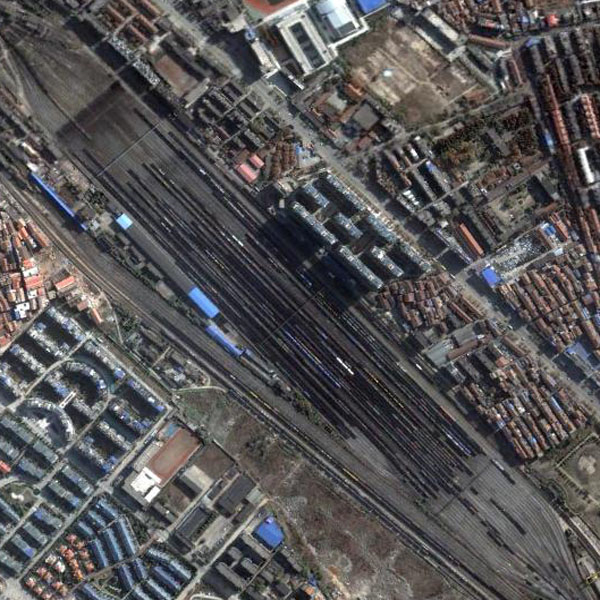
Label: RailwayStation